RGB frame:
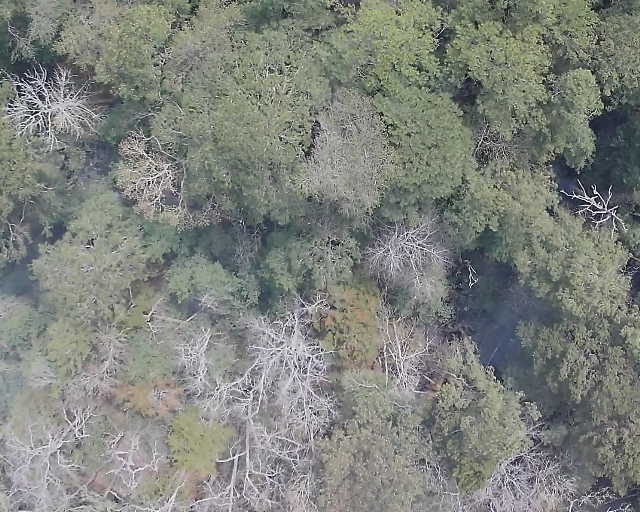
Thermal frame:
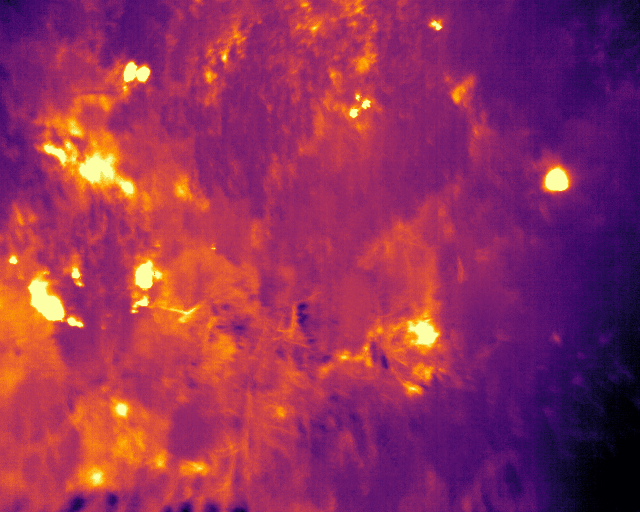
Captured: 2026-02-26 03:40:56
Pixels at or above 80 °C: 214 (fraction of frame: 0.0006531)